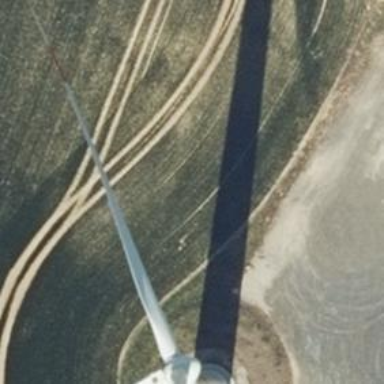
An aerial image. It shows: Wind generator with horizontal axis. The wind turbine is from Vestas.